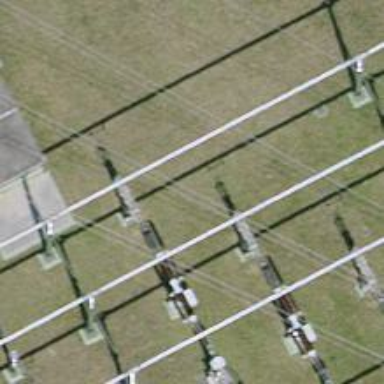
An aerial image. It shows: Power line with three cables configured as busbar.